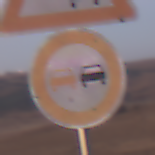
Verkehrszeichen: Ueberholverbot
Zusatzzeichen oben: Stau
Umgebung: Outdoor, Nature
Tageszeit: SunriseSunset
Wetter: PartlyCloudy
Licht: Natural
Jahreszeit: NotSpecified
Kontrast: LowContrast